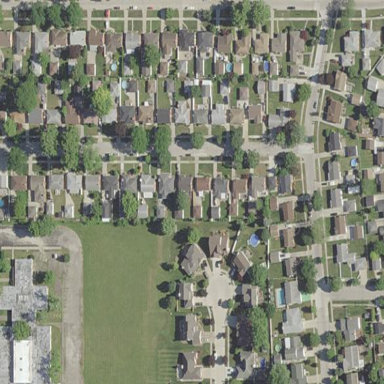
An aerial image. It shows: This residential area consists of single-family homes.